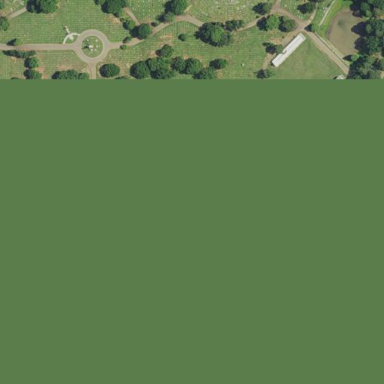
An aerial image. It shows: Cemetery.